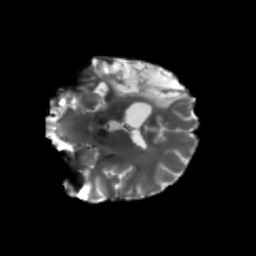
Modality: T2w
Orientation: coronal
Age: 27
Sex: female
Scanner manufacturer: siemens
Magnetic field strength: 3 T
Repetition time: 5.25 s
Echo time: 0.08 s